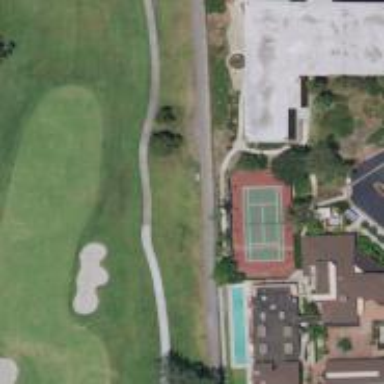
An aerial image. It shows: Path designated for golf carts.